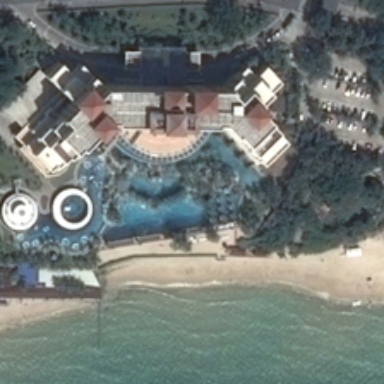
Many green trees and a large building are near a beach in a resort .